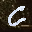
Label: 6